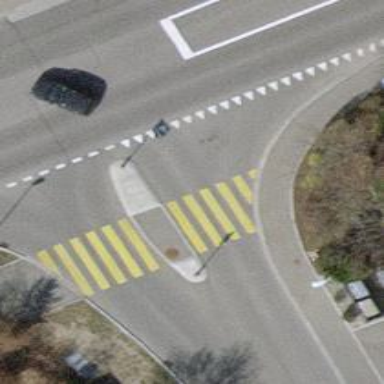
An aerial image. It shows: Uncontrolled zebra crossing with pedestrian island.